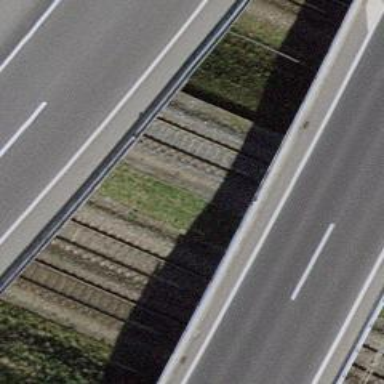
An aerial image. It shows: Railway track with contact lines for electrification.